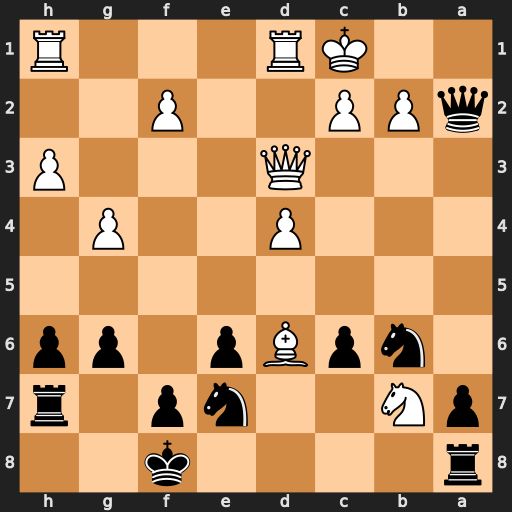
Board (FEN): r4k2/pN2np1r/1npBp1pp/8/3P2P1/3Q3P/qPP2P2/2KR3R
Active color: b
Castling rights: -
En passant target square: -
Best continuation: Nc4 Qxc4 Qxc4